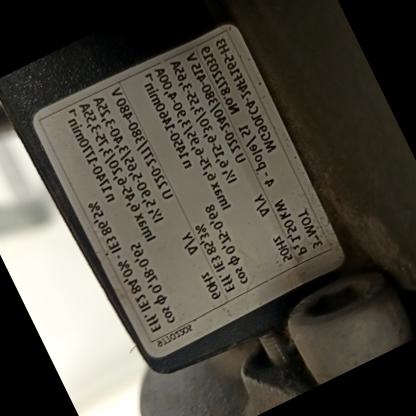
Klasa: tabliczka-znamionowa